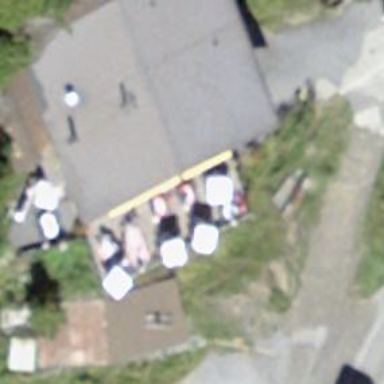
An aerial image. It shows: Restaurant.